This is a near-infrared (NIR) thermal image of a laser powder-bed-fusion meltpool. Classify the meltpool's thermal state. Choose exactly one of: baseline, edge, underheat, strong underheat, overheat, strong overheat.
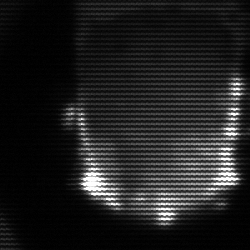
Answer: baseline